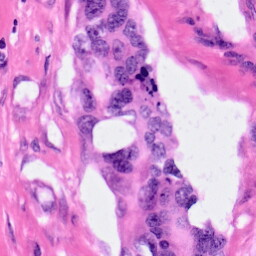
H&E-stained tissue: Pancreatic